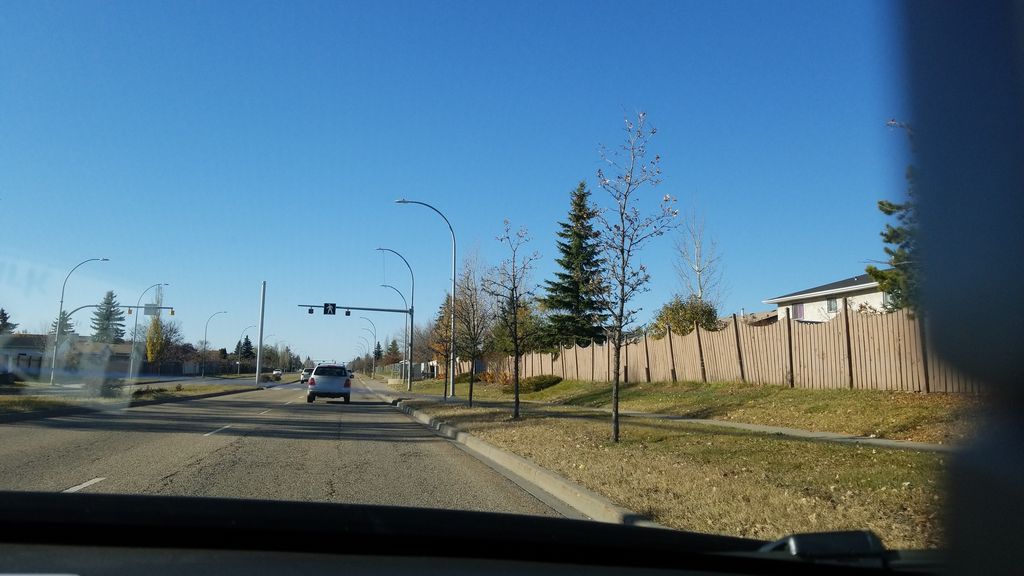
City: edmonton